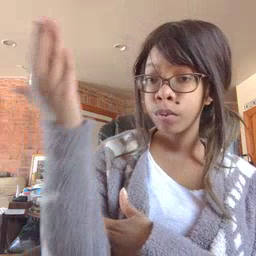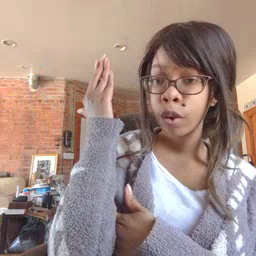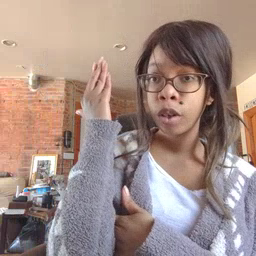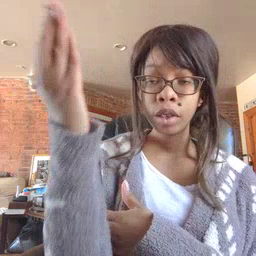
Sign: morning